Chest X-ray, PA view. Patient: 49 years old, sex F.
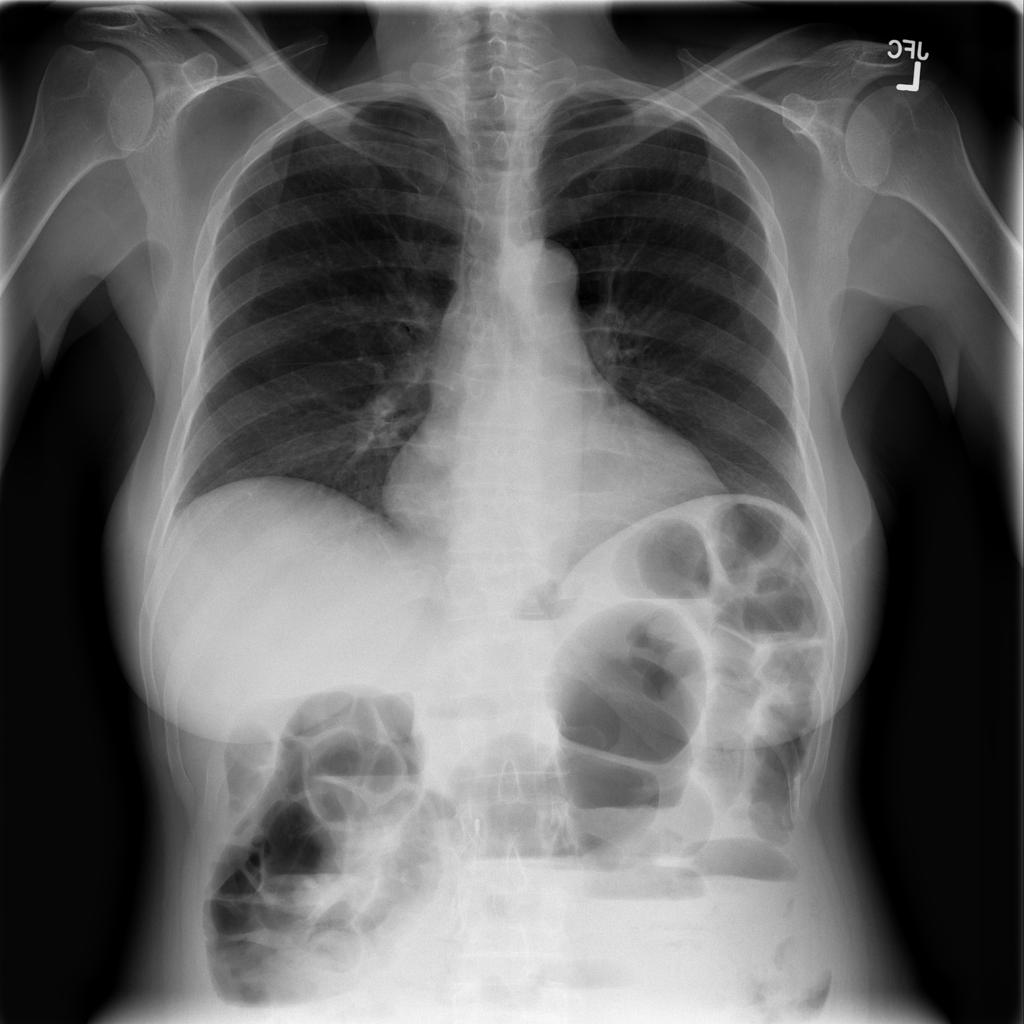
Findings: No Finding